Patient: sex F, age 70
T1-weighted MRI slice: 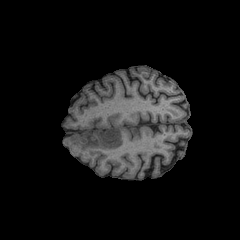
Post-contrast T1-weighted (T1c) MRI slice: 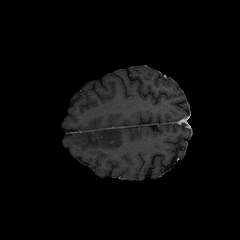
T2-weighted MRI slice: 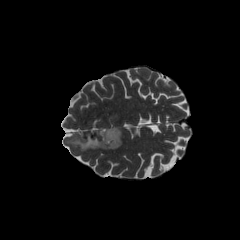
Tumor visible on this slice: yes
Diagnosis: Oligodendroglioma, IDH-mutant, 1p/19q-codeleted
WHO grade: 2